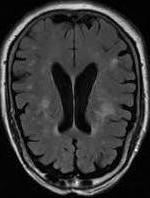
Label: notumor